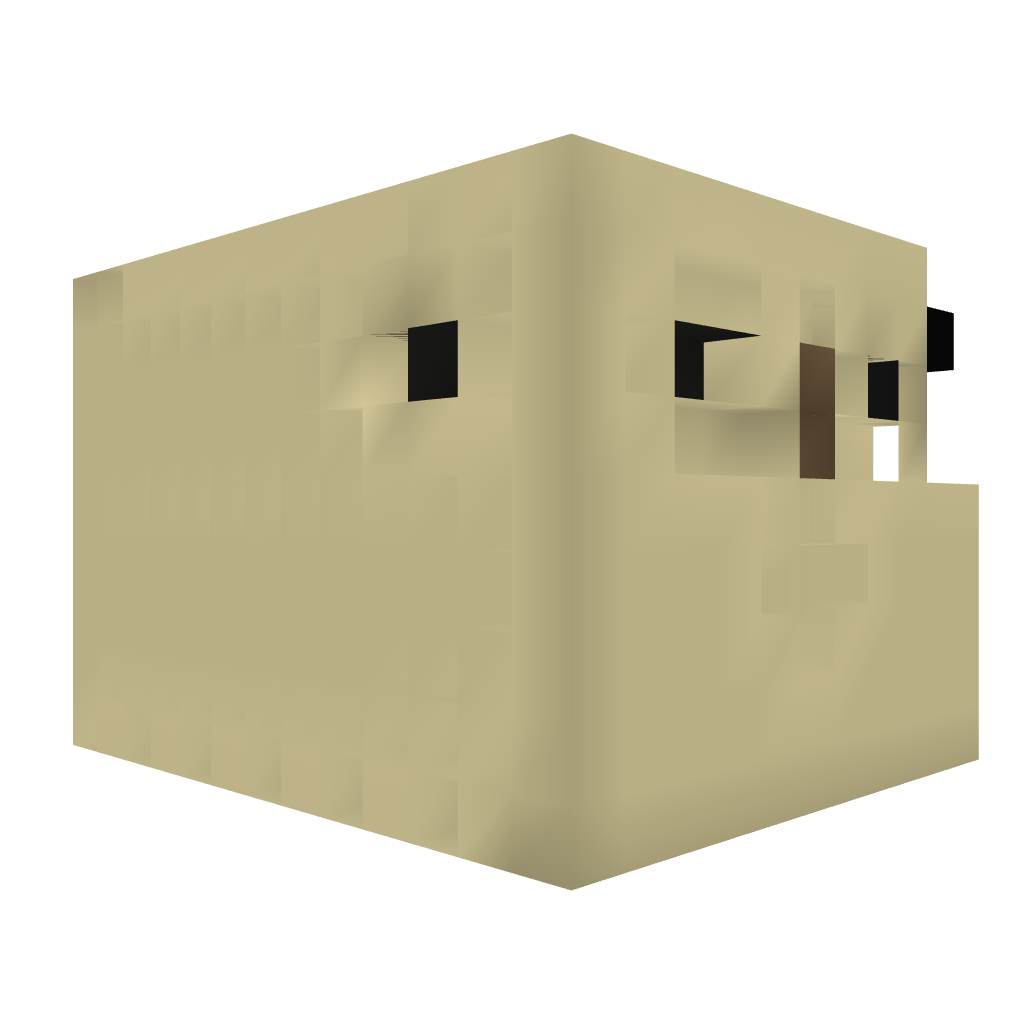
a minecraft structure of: Small Redstone House